Field crop: maize
Growth stage: 1
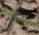
Species: atriplex